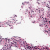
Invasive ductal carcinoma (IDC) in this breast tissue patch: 0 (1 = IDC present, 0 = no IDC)